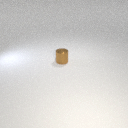
small brown metal cylinder